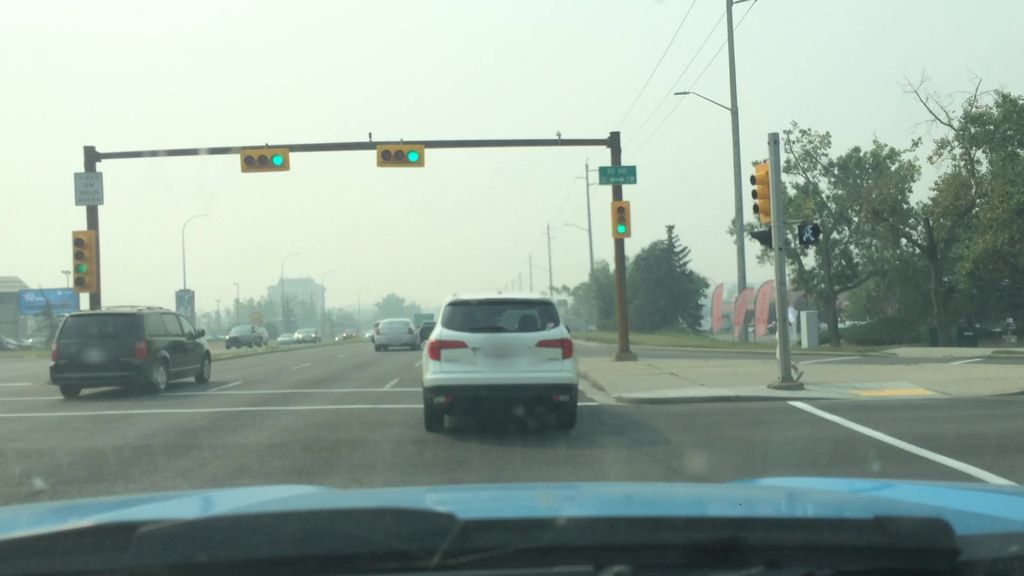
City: calgary